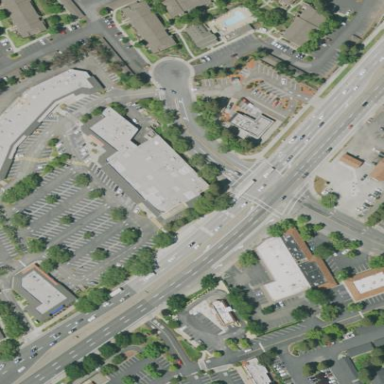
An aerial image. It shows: Retail building.